(NVRAM, Non-Volatile Random Access Memory) — это разновидность запоминающих устройств с произвольным доступом, способных хранить информацию при отсутствии электрического питания. Возможность независимо в произвольный момент получить доступ к информации в любой ячейке памяти и хранить данные без постоянной подачи питания открыли на момент изобретения огромный технический потенциал, которым мы пользуемся и сейчас (рис. 1). Существует несколько вариантов реализации NVRAM. Самые популярные из них базируются на работе полупроводниковых элементов, и потому сложны для рассмотрения. В этой задаче мы рассмотрим как перспективные варианты реализации NVRAM — резистивную память (ReRAM, Resistive Random Access Memory) на мемристорах, так и разработки, уже фактически канувшие в прошлое, — ферроэлектрическую память (FeRAM, Ferroelectric RAM) на сегнетоэлектриках.  Рис. 1. Энергонезависимая память у вас в кармане
Часть A. Мемристор (2.5 балла) В 1971 году профессор Леон Чуа опубликовал теоретическое обоснование возможности существования — электрического элемента, в котором соотношение между напряжением и силой тока зависит от полного заряда, протекшего через элемент.  Вычислительные системы, использующие в своей работе мемристоры, в настоящее время привлекают серьёзное внимание исследователей в области искусственного интеллекта, поскольку работают по принципам, схожим с нейронами человеческого мозга и потенциально могут достичь тех же результатов при гораздо меньших энергозатратах и относительной простоте архитектуры. Долгое время мемристор существовал исключительно «на бумаге», пока в 2008 году компания Hewlett-Packard не представила первый рабочий прототип мемристора. В нём изменение сопротивления в зависимости от протекшего заряда было реализовано за счёт электрохимических реакций, происходящих в области контакта двух разных материалов (рис. 3).  Рис. 3. Реализация мемристора от компании HP под атомно-силовым микроскопом Поскольку электрохимические реакции происходят обратимо, сопротивление этого прототипа мемристора в отсутствие тока релаксирует к своему равновесному значению. Для простейшего теоретического описания поведения такого мемристора используются :
Получите дифференциальное уравнение на $x(t)$. Выразите ответ через $U$, $R_\text{off}$, $r$, $\alpha$ и $\beta$. Для удобства дальнейших выкладок введём $\xi=\cfrac{r-1}{\beta R_\text{off}}$. Будем считать, что мемристор включен, если значение его внутреннего параметра $x$ отличается от равновесного не более чем на $10\text%$. Для простоты во всех оставшихся пунктах этой части .
Упростив в этом пределе уравнение из , найдите минимальное значение $x_0$, при котором мемристор можно считать включенным. Выразите ответ через $\xi$, $U$, $\alpha$ и $r$.
Найдите время $\tau$, требуемое на перевод мемристора из выключенного состояния во включенное. Выразите ответ через $\alpha$.
Часть B. Мемристорный гистерезис (3.5 балла) Если подать на мемристор переменное напряжение, то из-за колебаний силы тока и протекшего через мемристор заряда сопротивление последнего также будет осциллировать. Из-за этого при одном и том же напряжении сила тока через мемристор будет зависеть от того, увеличивается напряжение или уменьшается. В координатах $I-U$ такое поведение будет выглядеть как петли гистерезиса (рис. 4). Оказывается, измеряя характеристики этих петель, можно вычислить некоторые важные параметры мемристора, чем мы и займёмся в этой части.  Рис. 4. Гистерезисные кривые мемристора на разных частотах Пусть на мемристор подано переменное напряжение $U\cos\omega t$, причём $U>0$.
Найдите затраты энергии $Q$ на перевод мемристора из выключенного состояния во включенное. Выразите ответ через $U$, $\alpha$, $\xi$ и $R_\text{off}$.
Найдите в первом приближении по малой величине $\dfrac{U}{\beta R_\mathrm{off}\sqrt{\omega^2+\alpha^2}}$ зависимость $x(t)$. Отсюда найдите в первом приближении $\Delta I(\varphi)$ — модуль разности сил тока на разных ветвях кривой гистерезиса при одном и том же напряжении $U\cos\varphi$. Выразите ответы через $U$, $R_\text{off}$, $\alpha$, $\beta$, $r$ и $\omega$. Введём \[s=\max_\varphi\frac{\Delta I(\varphi)}{2I_0},\]где $I_0$ — амплитуда колебаний силы тока.
Выразите $s$ через $\omega$, $\alpha$, $U$ и $\xi$. Поскольку ширину гистерезисной кривой довольно легко измерить, её можно использовать для определения параметров мемристора. В таблице ниже приведена зависимость $s$ от частоты $f$ подаваемого на мемристор напряжения при напряжении $U=1~В$. Также в выключенном состоянии было измерено сопротивление мемристора $R_\text{off}=300~Ом$.
Часть C. Энергоэффективность ReRAM (1.0 балла) Запись информации на прототип мемристорного элемента ведётся под напряжением $U=5~В$.
По приведённым данным $\alpha$ и $\xi$ с тремя значащими цифрами. $\alpha$ и $\xi$ с тремя значащими цифрами. $\alpha$ и $\xi$ с тремя значащими цифрами.
с двумя значащими цифрами время $\tau$, за которое происходит запись.
Часть D. Сегнетоэлектрики и FeRAM (3.0 балла) В большинстве материалов поляризованность в отсутствие внешнего поля тождественно равна нулю. Однако существует класс материалов, называемых , которые даже при нулевом поле остаются поляризованными. Возможность хранить информацию в направлении поляризованности, а также легко её считывать и перезаписывать легла в основу создания ферроэлектрической памяти (FRAM). В этой части задачи мы подробно исследуем эти свойства сегнетоэлектриков.
с двумя значащими цифрами минимальное количество энергии $Q$, которое необходимо затратить для записи одного бита информации. Как видите, исследователи из HP ещё довольно далеки от идеала...
Найдите, при каком критическом поле $E_\text{cr}$ в описанной выше ситуации «пропадает» одно из равновесных состояний сегнетоэлектрика. Чему равна поляризация $P_\text{до}$ в этом состоянии непосредственно перед исчезновением? Выразите ответы через $a$ и $b$.
В состояние с какой поляризацией $P_\text{после}$ перейдёт сегнетоэлектрик в результате «перескока»? Выразите ответ через $a$ и $b$.
Найдите диссипировавшую при этом в единице объёма энергию $\mathcal Q$. Выразите ответ через $a$ и $b$. В первых коммерческих образцах FeRAM использовался цирконат-титанат свинца, для которого $a=1.9\cdot10^5~\cfrac{Кл^2}{Дж\cdotм}$ и $b=1.7\cdot10^3~\cfrac{Кл^4}{Дж\cdotм^5}$. Ячейки памяти изготавливались по технологическому процессу $l=350~нм$, что можно использовать для оценки объёма ячейки.
Какое количество энергии $Q_{1\,ТБ}$ необходимо затратить, чтобы записать на FeRAM $1~ТБ=2^{43}~бит$ данных? Выразите ответ через $a$, $b$ и $l$. эту величину с двумя значащими цифрами. эту величину с двумя значащими цифрами. эту величину с двумя значащими цифрами.
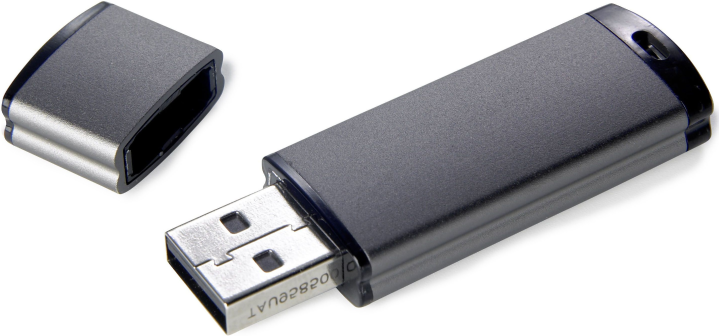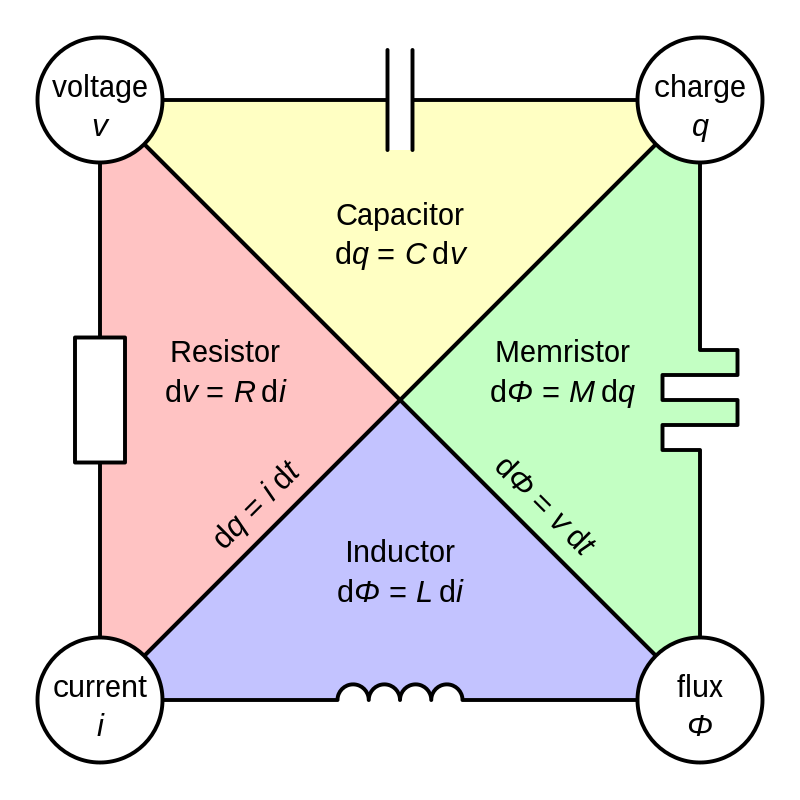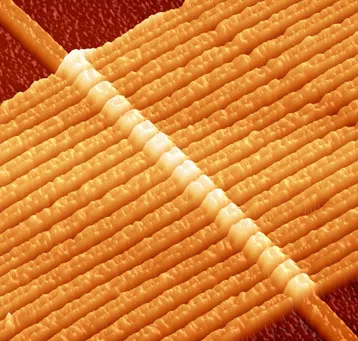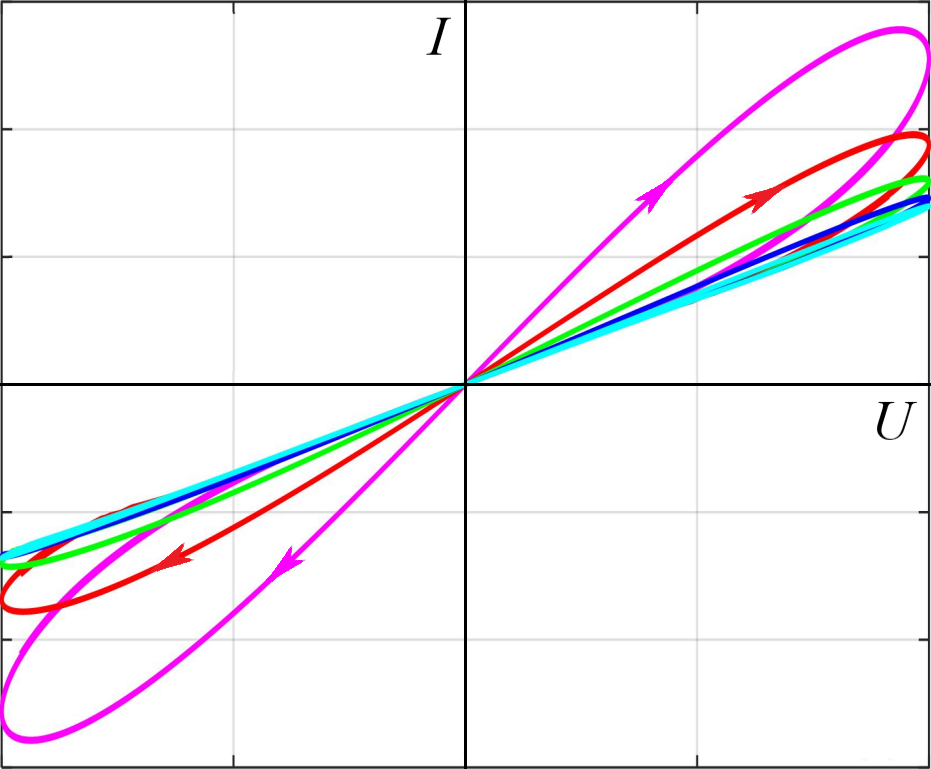
Получите дифференциальное уравнение на $x(t)$. Выразите ответ через $U$, $R_\text{off}$, $r$, $\alpha$ и $\beta$.
Ответ: \[\frac{\mathrm dx}{\mathrm dt}=\frac{U}{\beta R_\text{off}}\frac1{1+(r-1)|x|}-\alpha x\]

Упростив в этом пределе уравнение из A1 , найдите минимальное значение $x_0$, при котором мемристор можно считать включенным. Выразите ответ через $\xi$, $U$, $\alpha$ и $r$.
Решение: Равновесное значение $x$ определяется как корень уравнения $\cfrac{\mathrm dx}{\mathrm dt}=0\implies$\[\frac{U}{\beta R_\text{off}}\frac1{1+(r-1)|x|}=\alpha x\]Отсюда видно, что в пределе $U\to\infty$ равновесное значение $x$ также будет большим, поэтому можно будет пренебречь единицей в знаменателе. Таким образом, можно записать:\[x^2=\frac U{\alpha\beta R_\text{off}(r-1)}=\frac{U\xi}{\alpha(r-1)^2}\implies\]
Ответ: \[x_0=\frac9{10(r-1)}\sqrt\frac{U\xi}\alpha\]

Найдите время $\tau$, требуемое на перевод мемристора из выключенного состояния во включенное. Выразите ответ через $\alpha$.
Решение: В рассматриваемом пределе уравнение из пункта A1 перепишется в виде:\[\frac{\mathrm dx}{\mathrm dt}=\frac{U}{\beta R_\text{off}(r-1)}\frac1x-\alpha x\overset{y=\frac{\alpha\beta(r-1)R_\text{off}}Ux^2}\implies\frac{\mathrm dy}{1-y}=2\alpha\,\mathrm dt\implies\]\[2\alpha\tau=\int\limits_0^{0.81}\frac{\mathrm dy}{1-y}\]
Ответ: \[\tau=\frac{\ln(100/19)}{2\alpha}\approx 0.830\alpha^{-1}\]

Найдите затраты энергии $Q$ на перевод мемристора из выключенного состояния во включенное. Выразите ответ через $U$, $\alpha$, $\xi$ и $R_\text{off}$.
Решение: Затраты энергии считаются прямолинейно:\[Q=\int\limits_0^\tau\frac{U^2}{R(x(t))}\,\mathrm dt=U^2\int\limits_0^{x_0}\frac{\mathrm dx}{(r-1)R_\text{off}x\left[\frac U{\beta(r-1)R_\text{off}x}-\alpha x\right]}\overset{z=\sqrt{\frac{\alpha\beta(r-1)R_\mathrm{off}}{U}}x}=\frac{U^{3/2}}{R_\text{off}\sqrt{\alpha\xi}}\int\limits_0^{0.9}\frac{\mathrm dz}{1-z^2}\implies\]
Ответ: \[Q=\frac{U^{3/2}\operatorname{arth}0.9}{R_\text{off}\sqrt{\alpha\xi}}\approx 1.47\frac{U^{3/2}}{R_\text{off}\sqrt{\alpha\xi}}\]

Найдите в первом приближении по малой величине $\dfrac{U}{\beta R_\mathrm{off}\sqrt{\omega^2+\alpha^2}}$ зависимость $x(t)$. Отсюда найдите в первом приближении $\Delta I(\varphi)$ — модуль разности сил тока на разных ветвях кривой гистерезиса при одном и том же напряжении $U\cos\varphi$. Выразите ответы через $U$, $R_\text{off}$, $\alpha$, $\beta$, $r$ и $\omega$.
Решение: В первом приближении можно считать, что $x\ll1/r$, а потому сила тока мало отличается от $U(t)/R_\text{off}$. Запишем уравнение, определяющее $x$:\[\frac{\mathrm dx}{\mathrm dt}=\frac{U\cos\omega t}{\beta R_\text{off}}-\alpha x\]Очевидной подстановкой $x(t)=A\cos\omega t+B\sin\omega t$ получаем: Отклонение $\delta I(t)$ силы тока от $U(t)/R_\text{off}$ определяется изменением сопротивления мемристора:\[\delta I(t)=\frac{U\cos\omega t}{R_\text{off}}\left[1-\frac1{1+(r-1)|x|}\right]=\frac{(r-1)U^2}{\beta R^2_\text{off}(\omega^2+\alpha^2)}\left[\alpha\cos\omega t+\omega\sin\omega t\right]\cos\omega t\]Тогда искомая величина\[\Delta I(\varphi)=\left|\delta I(\varphi/\omega)-\delta I(-\varphi/\omega)\right|\implies\]
Ответ: \[x(t)=\frac{U}{\beta R_\text{off}(\omega^2+\alpha^2)}\Big[\alpha\cos\omega t+\omega\sin\omega t\Big]\]  Отклонение $\delta I(t)$ силы тока от $U(t)/R_\text{off}$ определяется изменением сопротивления мемристора:\[\delta I(t)=\frac{U\cos\omega t}{R_\text{off}}\left[1-\frac1{1+(r-1)|x|}\right]=\frac{(r-1)U^2}{\beta R^2_\text{off}(\omega^2+\alpha^2)}\left[\alpha\cos\omega t+\omega\sin\omega t\right]\cos\omega t\]Тогда искомая величина\[\Delta I(\varphi)=\left|\delta I(\varphi/\omega)-\delta I(-\varphi/\omega)\right|\implies\]
Ответ: \[\Delta I(\varphi)=\frac{(r-1)\omega U^2}{\beta R^2_\text{off}(\omega^2+\alpha^2)}|\sin2\varphi|\]

Выразите $s$ через $\omega$, $\alpha$, $U$ и $\xi$.
Решение: $\underset{\varphi}{\text{max}}~|\sin2\varphi|=1$, амплитуда колебаний силы тока в первом приближении $I_0=U/R_\text{off}\implies$
Ответ: \[s=\frac{\omega U\xi}{2(\omega^2+\alpha^2)}\]

По приведённым данным вычислите $\alpha$ и $\xi$ с тремя значащими цифрами.
Решение: Зависимость величины $\cfrac{\omega U}{2s}$ от $\omega^2$ — линейная с угловым коэффициентом $1/\xi$ и свободным членом $\alpha^2/\xi$. Ответ можно получить по любым двум точкам (это же не PE, в конце концов).
Ответ: \[\alpha=1.15\cdot10^3~с^{-1}\\\xi=2.62\cdot10^2~В^{-1}\cdotс^{-1}\]

Вычислите с двумя значащими цифрами время $\tau$, за которое происходит запись.
Ответ: \[\tau=7.2\cdot10^{-4}~с\]

Вычислите с двумя значащими цифрами минимальное количество энергии $Q$, которое необходимо затратить для записи одного бита информации.
Ответ: \[Q=1.0\cdot10^{-4}~Дж\]

Найдите, при каком критическом поле $E_\text{cr}$ в описанной выше ситуации «пропадает» одно из равновесных состояний сегнетоэлектрика. Чему равна поляризация $P_\text{до}$ в этом состоянии непосредственно перед исчезновением? Выразите ответы через $a$ и $b$. Подсказка: рассмотрите вторую производную объёмной плотности энергии в момент «исчезновения».

 Равновесное состояние определяется уравнением:\[\frac{\partial \mathcal W}{\partial P}=0,\qquad \frac{\partial ^2\mathcal W}{\partial P^2} > 0.\]Поскольку при переходе через критическое значение равновесное состояние исчезает, график производной $\mathcal W$ перестаёт пересекать 0. Таким образом, в критическом состоянии график производной должен касаться 0, что эквивалентно:\[ \frac{\partial ^2\mathcal W}{\partial P^2} = 0.\]Значит, одно из равновесных состояний пропадёт в точке\[\begin{cases}\frac{\partial\mathcal W}{\partial P}=-2aP+4bP^3-E=0\\\frac{\partial^2\mathcal W}{\partial P^2}=-2a+12bP^2=0\end{cases}\implies\]

Ответ:

 \[P_\text{до}=-\sqrt\frac{a}{6b}\\E_\text{cr}=\frac{2a}3\sqrt\frac{2a}{3b}\]
Решение: Равновесное состояние определяется уравнением:\[\frac{\partial \mathcal W}{\partial P}=0,\qquad \frac{\partial ^2\mathcal W}{\partial P^2} > 0.\]Поскольку при переходе через критическое значение равновесное состояние исчезает, график производной $\mathcal W$ перестаёт пересекать 0. Таким образом, в критическом состоянии график производной должен касаться 0, что эквивалентно:\[ \frac{\partial ^2\mathcal W}{\partial P^2} = 0.\]Значит, одно из равновесных состояний пропадёт в точке\[\begin{cases}\frac{\partial\mathcal W}{\partial P}=-2aP+4bP^3-E=0\\\frac{\partial^2\mathcal W}{\partial P^2}=-2a+12bP^2=0\end{cases}\implies\]
Ответ: \[P_\text{до}=-\sqrt\frac{a}{6b}\\E_\text{cr}=\frac{2a}3\sqrt\frac{2a}{3b}\]

В состояние с какой поляризацией $P_\text{после}$ перейдёт сегнетоэлектрик в результате «перескока»? Выразите ответ через $a$ и $b$.
Решение: Нам нужно найти третий корень кубического уравнения\[-2aP+4bP^3-\frac{2a}3\sqrt\frac{2a}{3b}=0,\]если известен кратный корень $P_\text{до}=-\sqrt{a/6b}$. Вспоминая школьную алгебру,
Ответ: \[P_\text{после}=\sqrt\frac{2a}{3b}\]

Найдите диссипировавшую при этом в единице объёма энергию $\mathcal Q$. Выразите ответ через $a$ и $b$.
Ответ: \[\mathcal Q=\frac{3a^2}{4b}\]

Какое количество энергии $Q_{1\,ТБ}$ необходимо затратить, чтобы записать на FeRAM $1~ТБ=2^{43}~бит$ данных? Выразите ответ через $a$, $b$ и $l$. Вычислите эту величину с двумя значащими цифрами.
Ответ: \[Q_{1\,ТБ}=3\cdot2^{41}\ l^3 a^2/b=6.0~Дж\]
Темы:
T, Электричество, Нелинейный элемент, Переменный ток, Гистерезис, Минимум потенциальной энергии